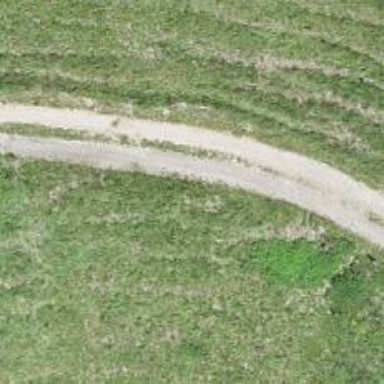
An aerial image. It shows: Service road with grade3 tracktype suitable for agricultural vehicles.